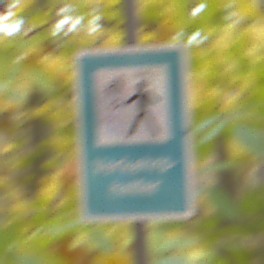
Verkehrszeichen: Verkehrshelfer
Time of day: MorningAfternoon
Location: Outdoor (Nature)
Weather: Overcast
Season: Autumn
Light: Natural